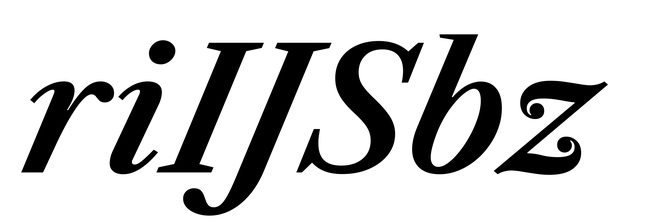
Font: LibreCaslonText-Italic_SemiBold_Italic